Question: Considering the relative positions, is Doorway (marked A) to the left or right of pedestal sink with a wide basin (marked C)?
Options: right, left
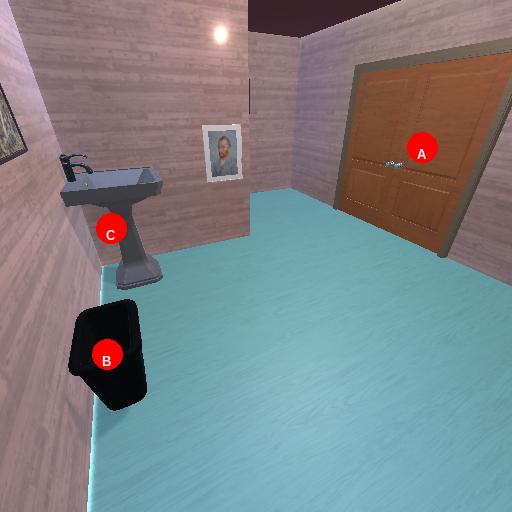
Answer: right